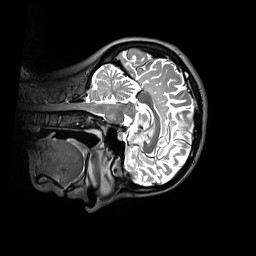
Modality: T2w
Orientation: sagittal
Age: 24
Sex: female
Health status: healthy
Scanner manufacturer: siemens
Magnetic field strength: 3 T
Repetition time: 3.2 s
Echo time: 0.412 s